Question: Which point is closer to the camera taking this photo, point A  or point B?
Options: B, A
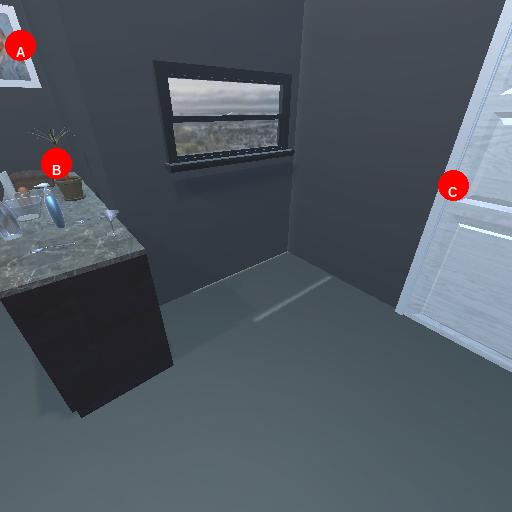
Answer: B